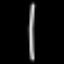
Label: line